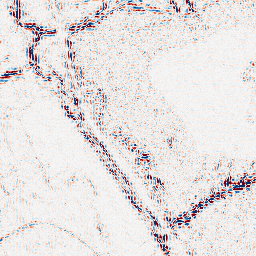
Category: wavelet
Decomposition family: wavelet_biorthogonal
Decomposition parameters: wavelet: bior3.5
level: 2
Upsampling method: bicubic
Upsampling parameters: scale: 8
Upsampling scale: 8